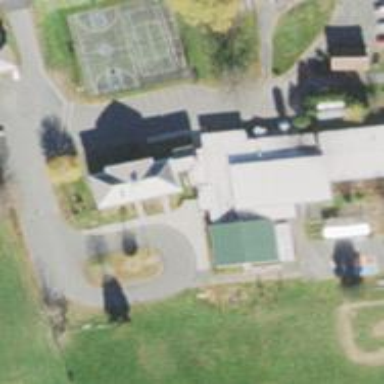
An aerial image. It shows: School building.